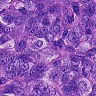
Metastatic tissue present: yes